Question: I dont know why the iPhone app crashes and it gives lldb error only.I tried to add the exception break point too.
.h file:
'''
IBOutlet UITextField *etCountry;
'''
.m file:
'''
etCountry.delegate=self;///
'''
This is the line i am getting the crash.Please give me the solution for me

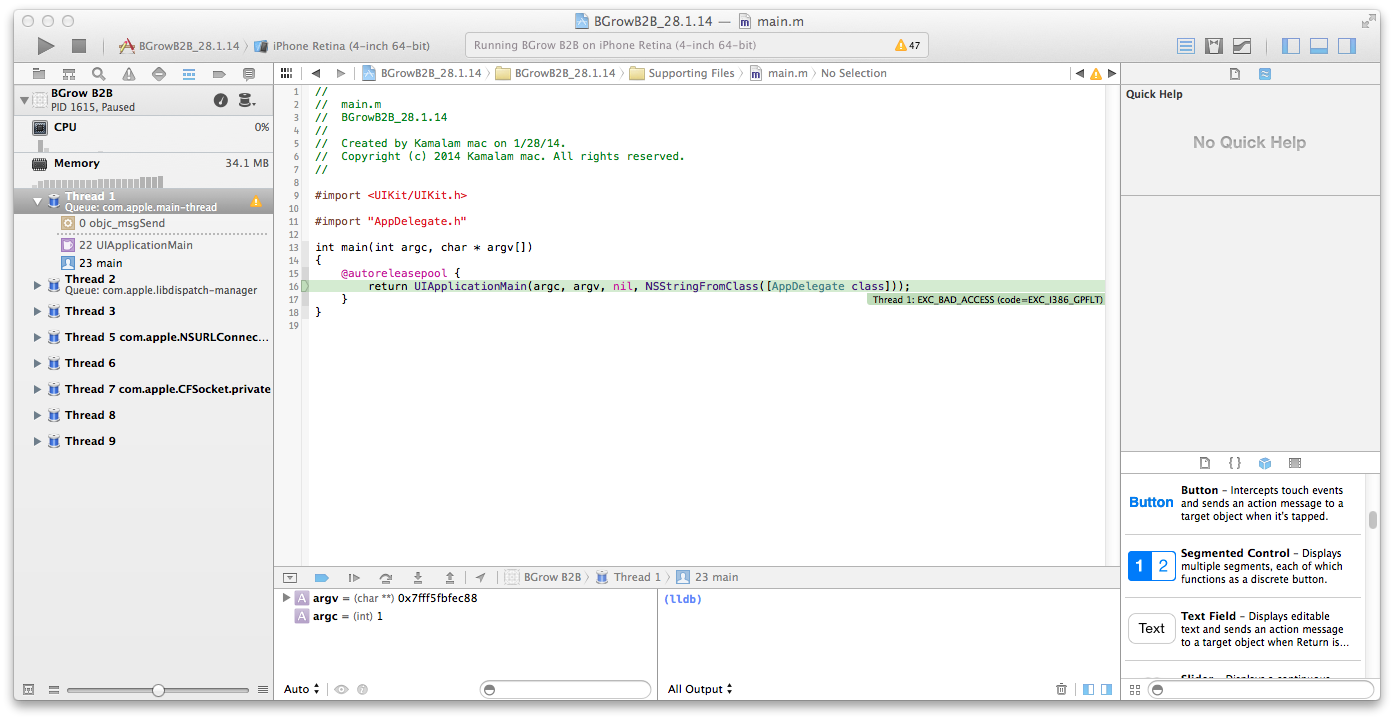
Answer: Make sure your textfield has connection like this below images,